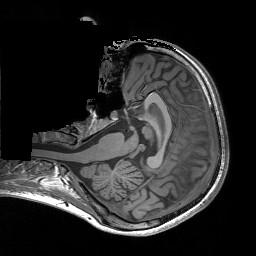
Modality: T1w
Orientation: axial